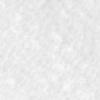
Label: no_change